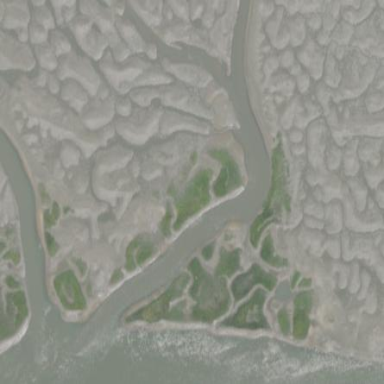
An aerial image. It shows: Tidal marsh wetland area.